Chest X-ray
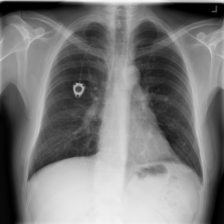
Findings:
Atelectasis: negative
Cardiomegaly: negative
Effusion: negative
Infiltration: negative
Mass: negative
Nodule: negative
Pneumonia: negative
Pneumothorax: negative
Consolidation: negative
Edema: negative
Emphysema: negative
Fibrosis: negative
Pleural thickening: negative
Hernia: negative